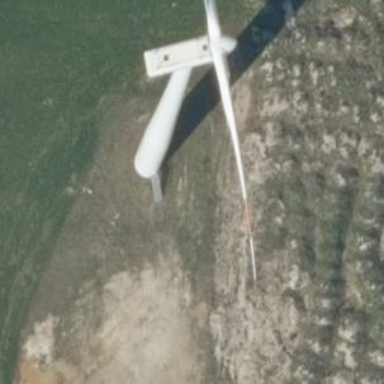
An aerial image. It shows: Wind generator with horizontal axis. The wind turbine is from Vestas.